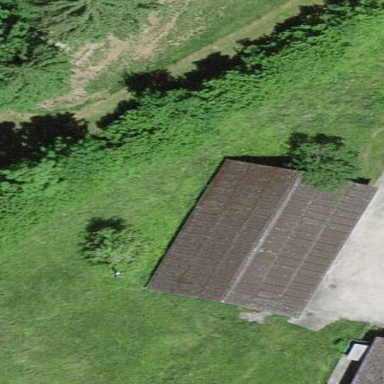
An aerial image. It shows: Shed building.